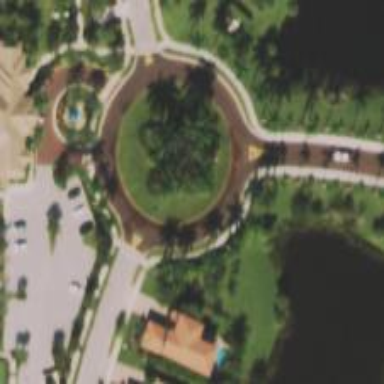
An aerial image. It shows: Roundabout on residential road.